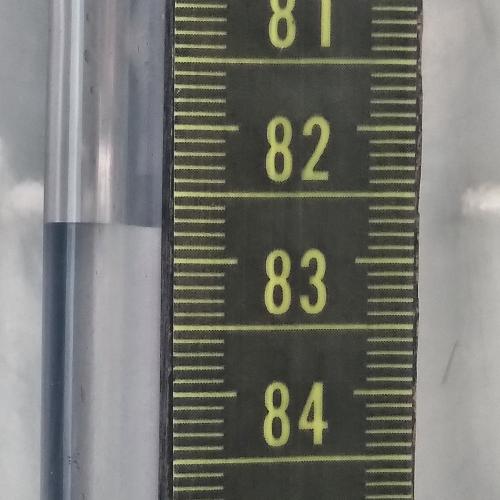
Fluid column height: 82.8 cm